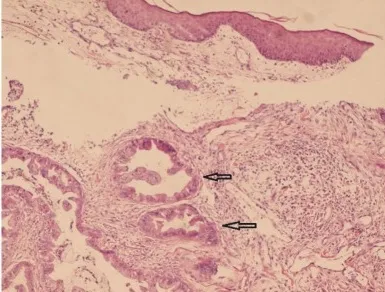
Sections from the skin show malignant glands (arrow) with mucin in the subcutaneous area. H&E 400x.
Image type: pathology (h&e)